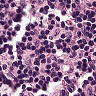
Metastatic tissue present: no